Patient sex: M
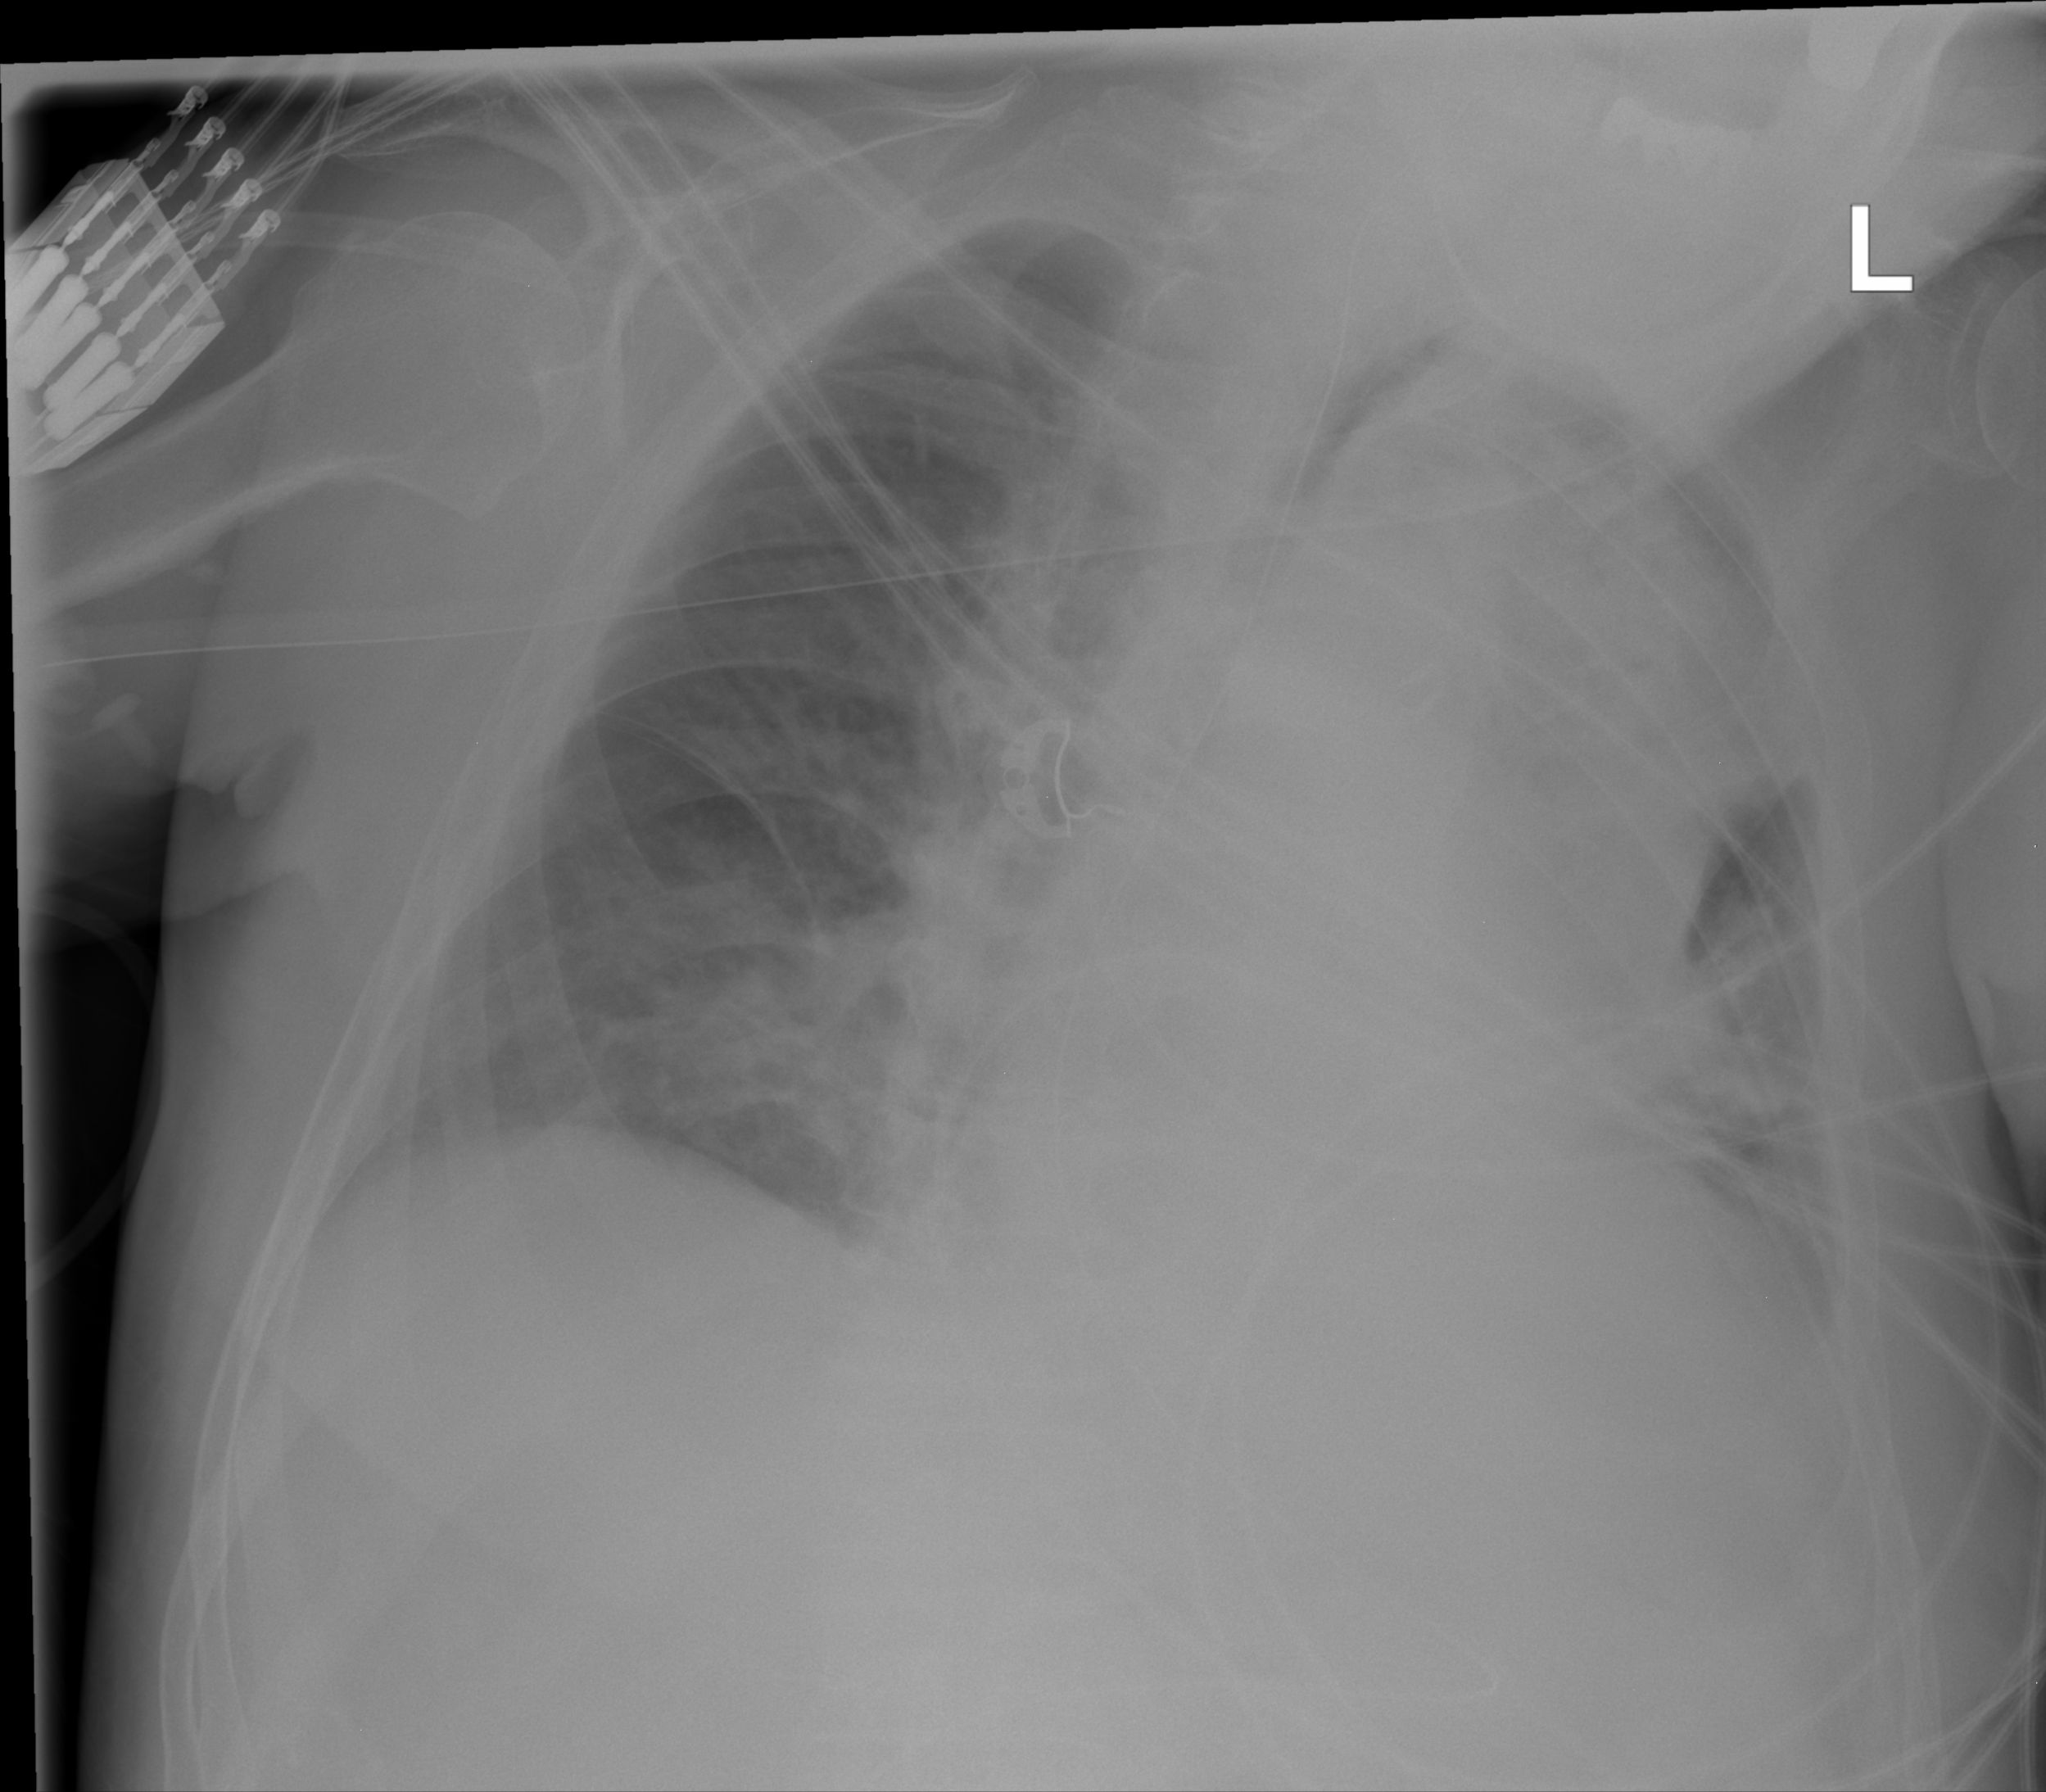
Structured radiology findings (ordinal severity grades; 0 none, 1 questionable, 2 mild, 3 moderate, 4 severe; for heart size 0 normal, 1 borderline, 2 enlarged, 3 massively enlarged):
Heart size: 1
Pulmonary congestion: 1
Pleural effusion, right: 2
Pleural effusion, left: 2
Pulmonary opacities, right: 2
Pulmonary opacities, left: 3
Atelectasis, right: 2
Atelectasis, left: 2